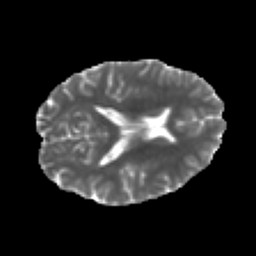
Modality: MD
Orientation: axial
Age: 24
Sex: male
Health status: healthy
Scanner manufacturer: philips
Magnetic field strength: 3 T
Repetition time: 10.623 s
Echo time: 0.07044 s